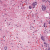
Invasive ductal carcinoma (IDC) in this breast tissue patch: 1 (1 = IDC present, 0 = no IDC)